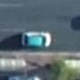
Vehicle type: Car